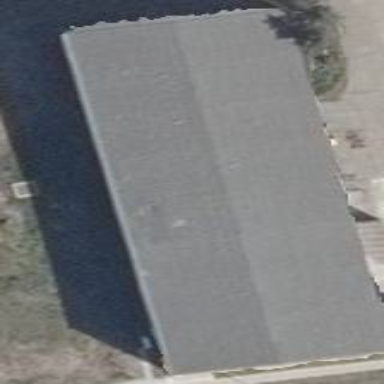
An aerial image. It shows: Industrial building.